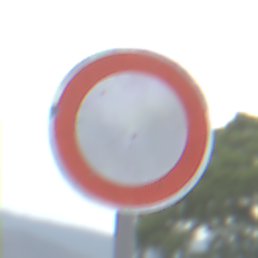
Verkehrszeichen: VerbotFahrzeugeAllerArt
Umgebung: Outdoor, Nature
Tageszeit: Midday
Wetter: PartlyCloudy
Licht: Natural
Jahreszeit: NotSpecified
Kontrast: LowContrast